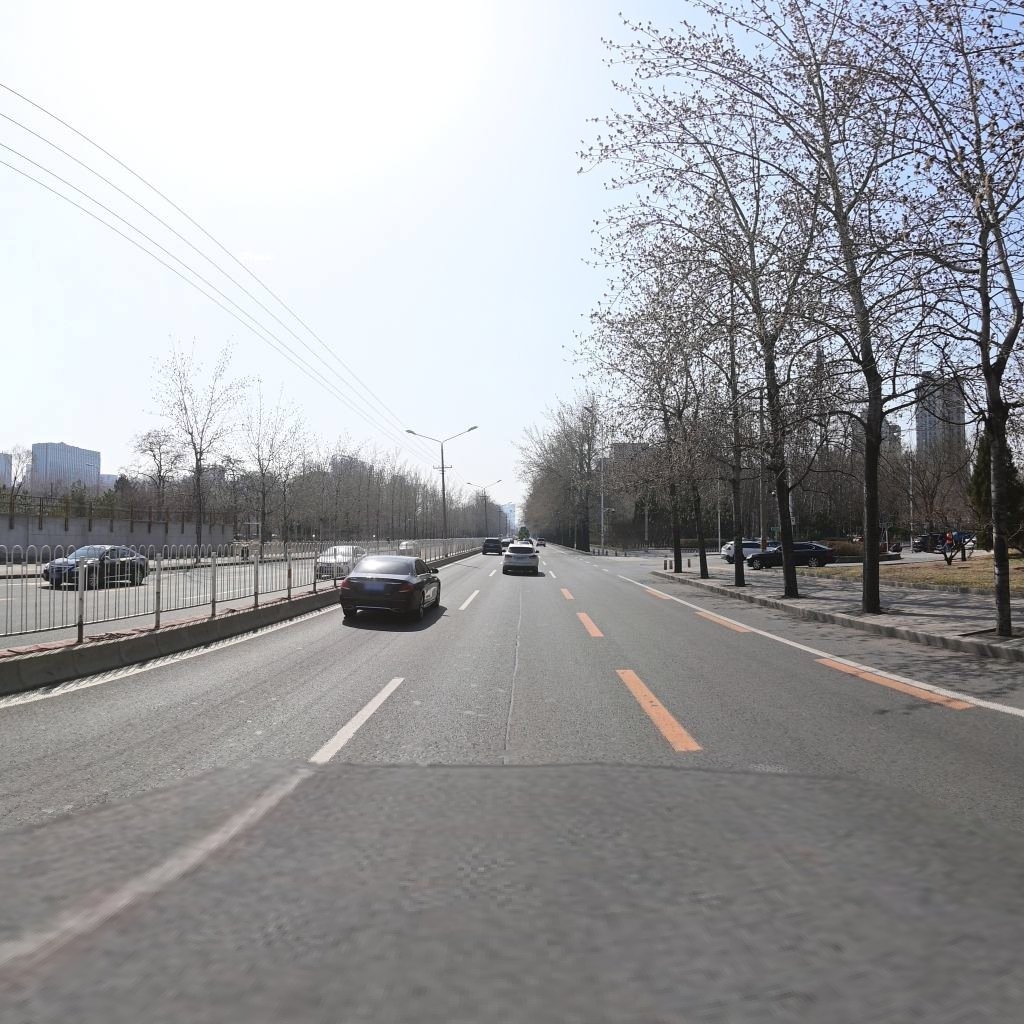
Region: Chaoyang
Road damage annotations: longitudinal patch